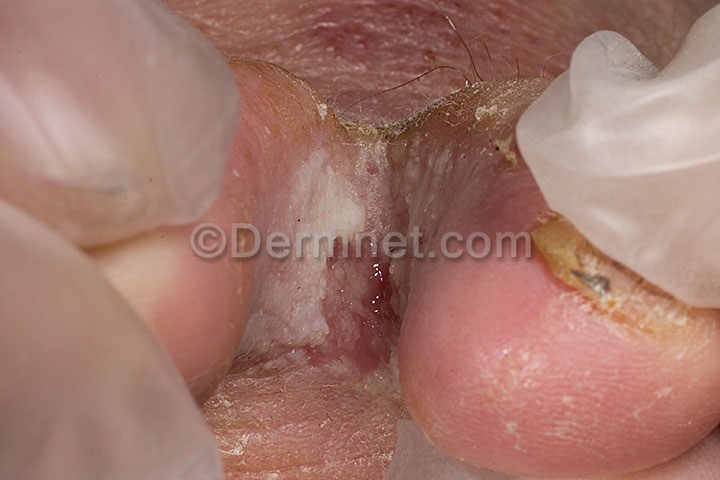
Disease: Tinea Ringworm Candidiasis and other Fungal Infections